Field crop: maize
Growth stage: 2
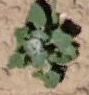
Species: chenopodium